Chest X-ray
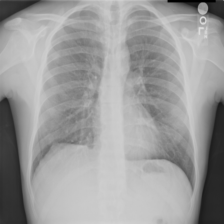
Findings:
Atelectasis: negative
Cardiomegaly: negative
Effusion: negative
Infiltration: negative
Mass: negative
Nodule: negative
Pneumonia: negative
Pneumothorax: negative
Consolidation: negative
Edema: negative
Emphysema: negative
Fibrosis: negative
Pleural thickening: negative
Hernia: negative